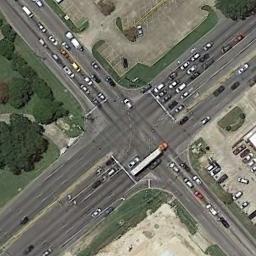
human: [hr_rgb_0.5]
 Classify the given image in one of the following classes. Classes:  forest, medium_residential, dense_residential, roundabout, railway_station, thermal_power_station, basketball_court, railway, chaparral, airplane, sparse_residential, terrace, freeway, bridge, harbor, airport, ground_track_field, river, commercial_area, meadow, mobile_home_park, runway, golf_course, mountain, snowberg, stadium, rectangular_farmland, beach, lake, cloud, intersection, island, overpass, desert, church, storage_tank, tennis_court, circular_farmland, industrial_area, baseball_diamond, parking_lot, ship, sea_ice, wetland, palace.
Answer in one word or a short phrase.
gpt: intersection